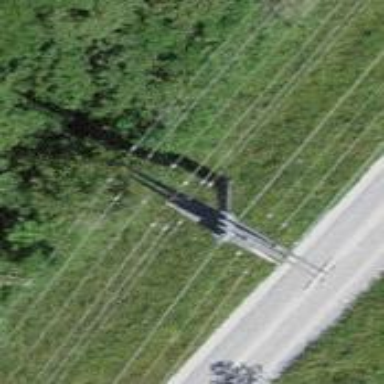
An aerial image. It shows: Concrete power pole.